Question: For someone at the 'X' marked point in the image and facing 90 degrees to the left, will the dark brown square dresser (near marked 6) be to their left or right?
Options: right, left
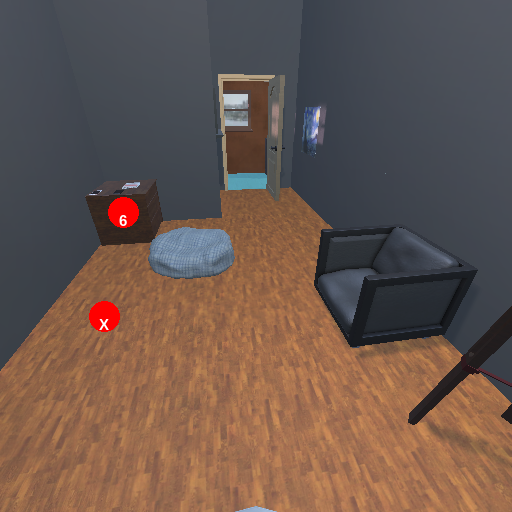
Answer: right